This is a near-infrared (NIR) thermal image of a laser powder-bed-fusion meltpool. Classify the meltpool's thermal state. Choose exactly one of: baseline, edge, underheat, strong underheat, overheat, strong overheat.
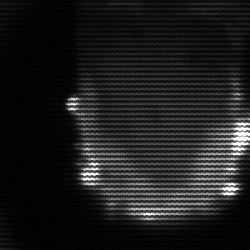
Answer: baseline